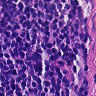
Metastatic tissue present: no